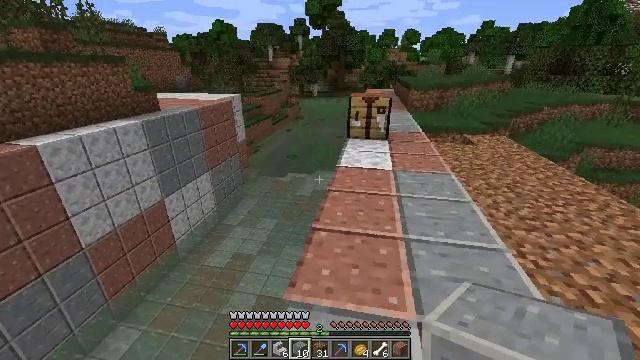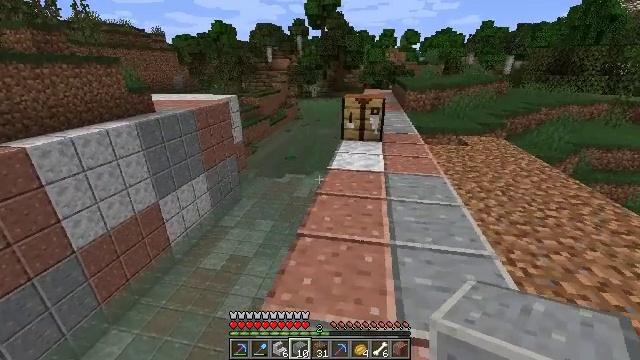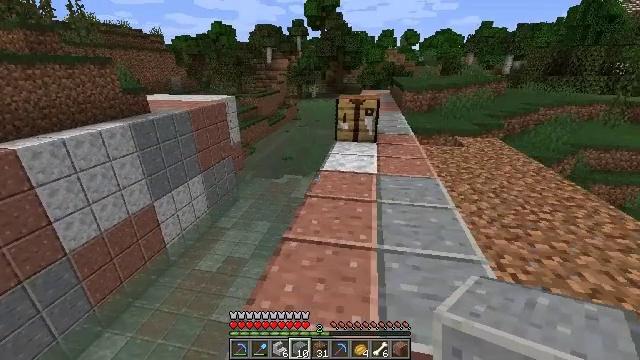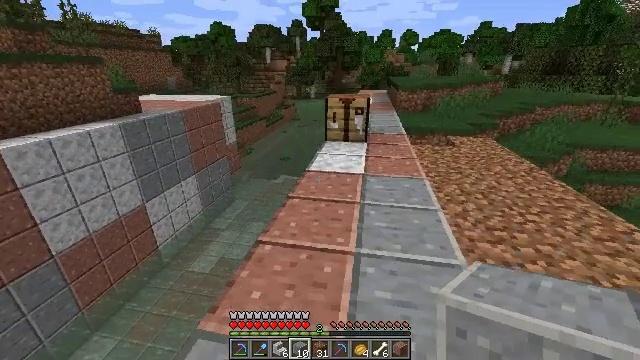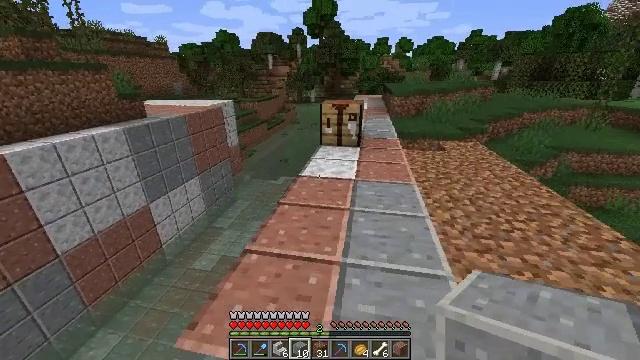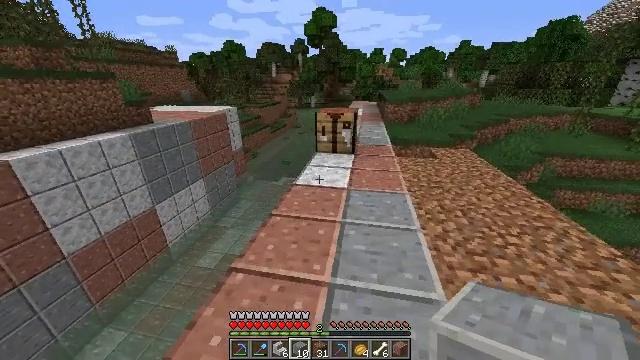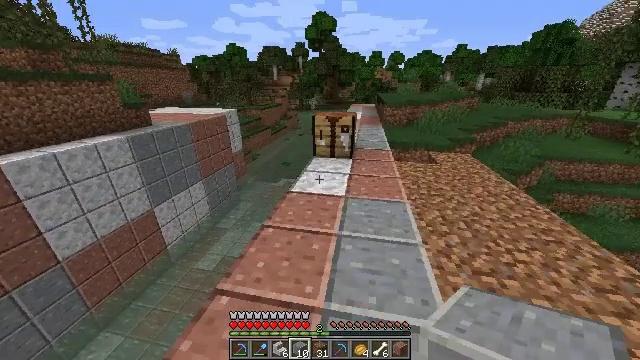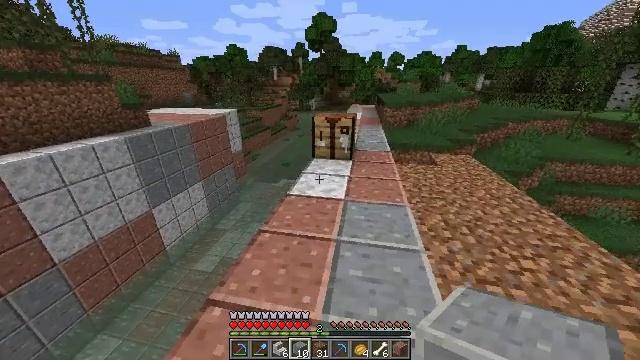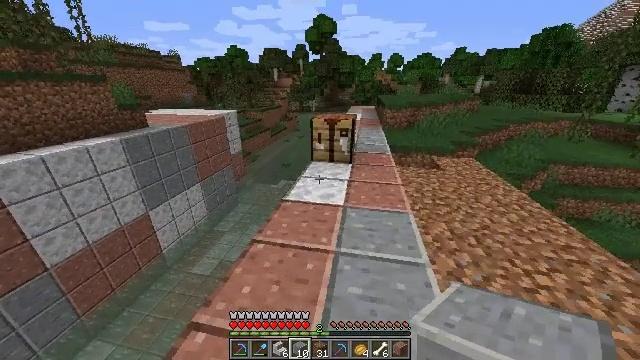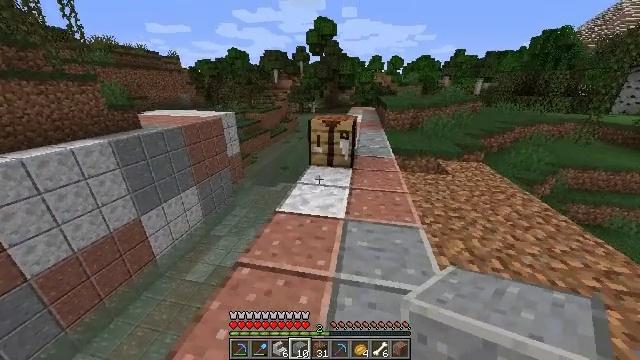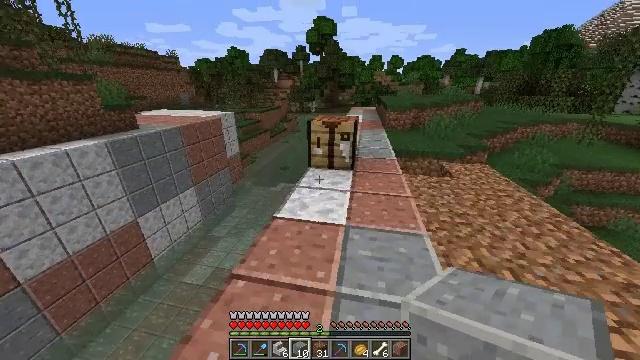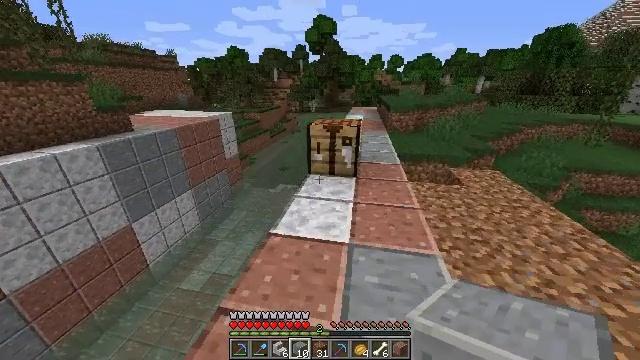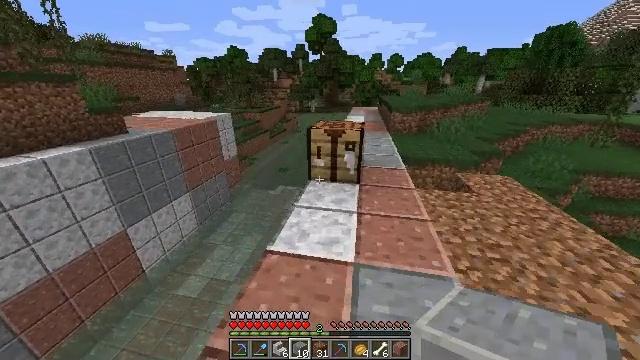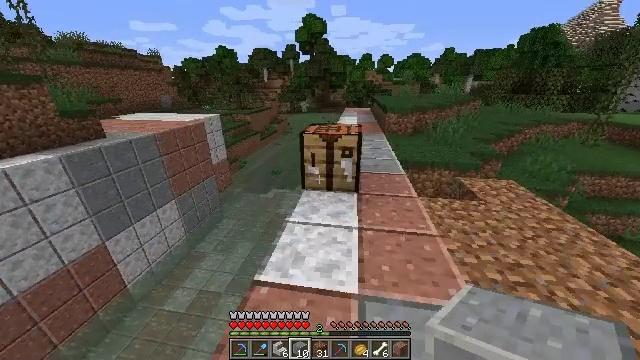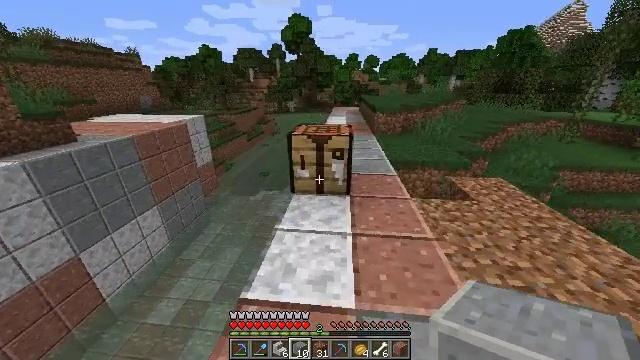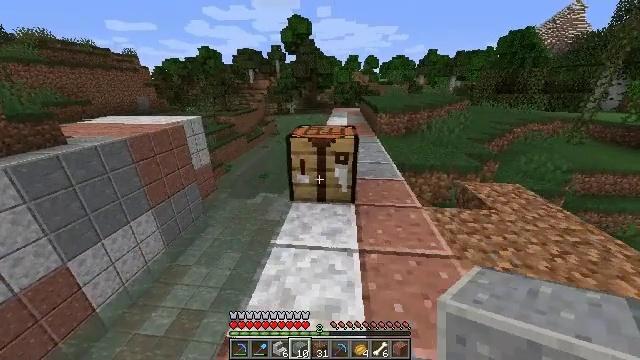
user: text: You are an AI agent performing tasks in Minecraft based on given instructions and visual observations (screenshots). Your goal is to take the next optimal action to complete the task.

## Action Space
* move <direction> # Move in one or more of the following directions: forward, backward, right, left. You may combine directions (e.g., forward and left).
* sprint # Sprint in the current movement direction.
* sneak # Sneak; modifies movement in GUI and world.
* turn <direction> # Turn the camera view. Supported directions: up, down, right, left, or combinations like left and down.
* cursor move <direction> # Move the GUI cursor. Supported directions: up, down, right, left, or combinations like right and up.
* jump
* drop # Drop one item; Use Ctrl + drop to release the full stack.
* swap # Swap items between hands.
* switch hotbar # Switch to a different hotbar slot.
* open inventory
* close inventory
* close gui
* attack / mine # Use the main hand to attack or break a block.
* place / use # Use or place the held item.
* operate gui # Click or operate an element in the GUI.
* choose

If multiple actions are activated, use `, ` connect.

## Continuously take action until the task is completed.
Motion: motion action
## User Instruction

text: Get the crafting table into the inventory.
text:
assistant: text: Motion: move forward and move right
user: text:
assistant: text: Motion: move right
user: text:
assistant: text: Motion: move forward and move right
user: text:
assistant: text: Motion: move forward
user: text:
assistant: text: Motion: move forward
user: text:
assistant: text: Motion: move forward
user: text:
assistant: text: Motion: move forward
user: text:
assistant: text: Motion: move forward
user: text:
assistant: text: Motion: move forward
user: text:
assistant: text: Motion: move forward
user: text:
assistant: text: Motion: move forward
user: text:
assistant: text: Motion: move forward
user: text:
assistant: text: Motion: move forward, turn right
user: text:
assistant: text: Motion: move forward, turn right
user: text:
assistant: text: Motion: move forward
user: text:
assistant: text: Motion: move forward
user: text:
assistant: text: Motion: move forward, jump
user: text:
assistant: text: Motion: move forward, jump
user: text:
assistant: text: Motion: move forward, turn right, jump
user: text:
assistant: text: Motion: move forward, turn right, jump
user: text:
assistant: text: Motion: move forward, turn right and down, jump
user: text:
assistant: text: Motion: move forward, turn right and down, jump
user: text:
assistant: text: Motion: move forward, turn right
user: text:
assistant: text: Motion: move forward, turn right
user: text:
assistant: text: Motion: move forward, turn right
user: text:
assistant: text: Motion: move forward, turn right, jump
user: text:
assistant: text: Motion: move forward, turn right and down, jump
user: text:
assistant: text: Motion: move forward, jump
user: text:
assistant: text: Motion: move forward, jump
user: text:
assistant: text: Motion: move forward and move right